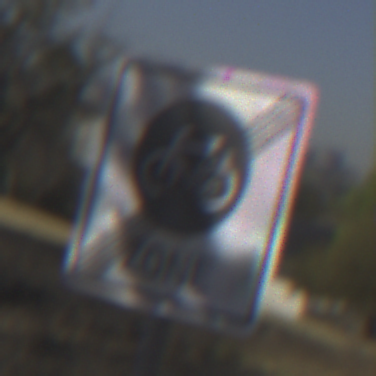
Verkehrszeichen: EndeFahrradzone
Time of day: Midday
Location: Outdoor (Nature)
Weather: Clear
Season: NotSpecified
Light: Natural